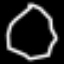
Label: octagon